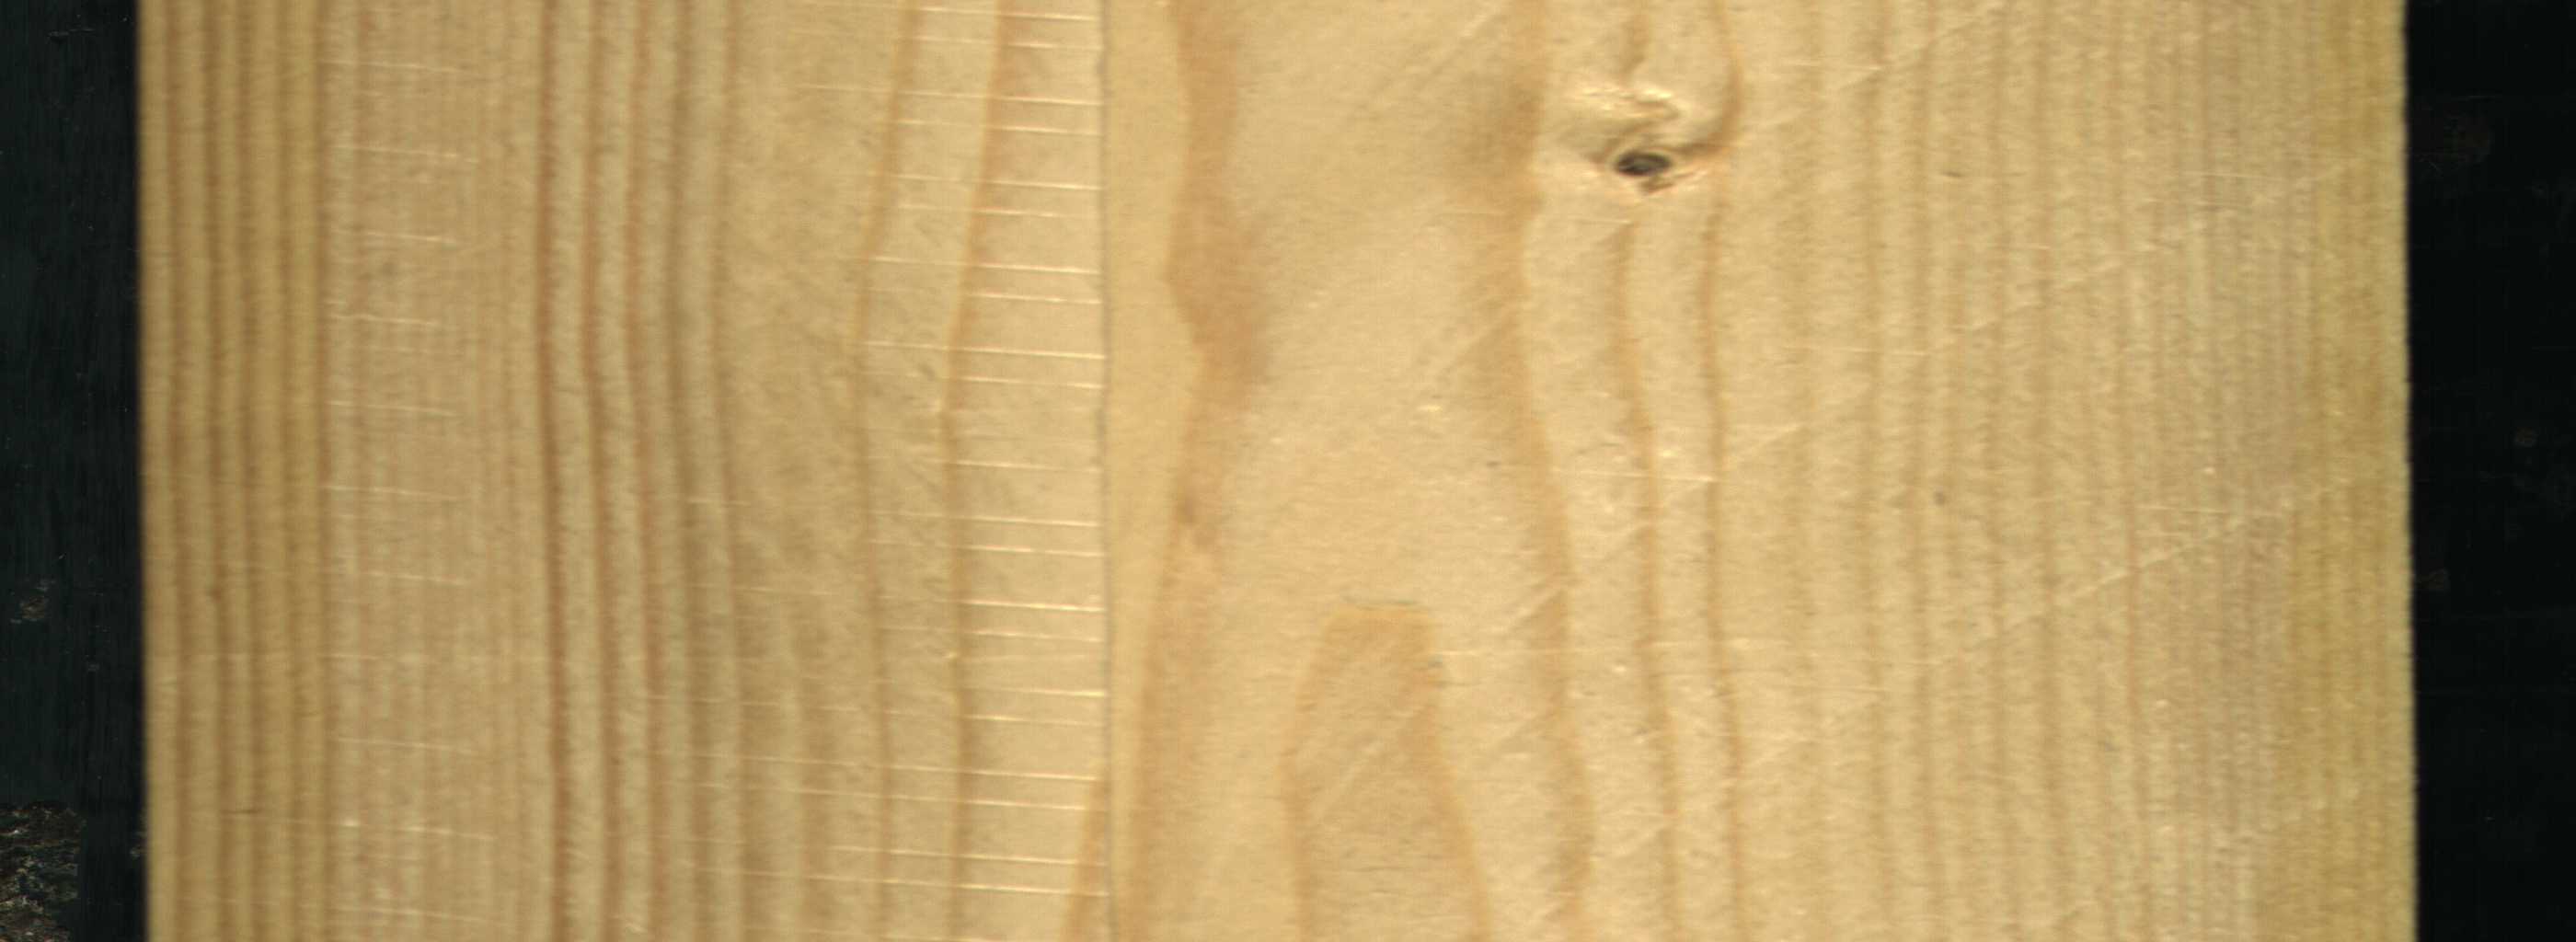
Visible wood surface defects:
Live_Knot